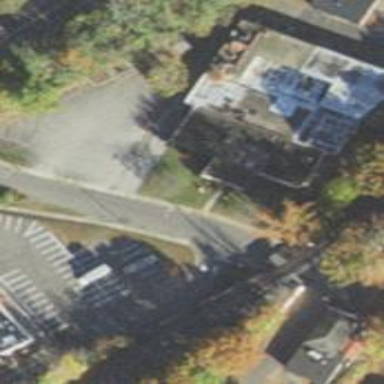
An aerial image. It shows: Parking area with asphalt surface.